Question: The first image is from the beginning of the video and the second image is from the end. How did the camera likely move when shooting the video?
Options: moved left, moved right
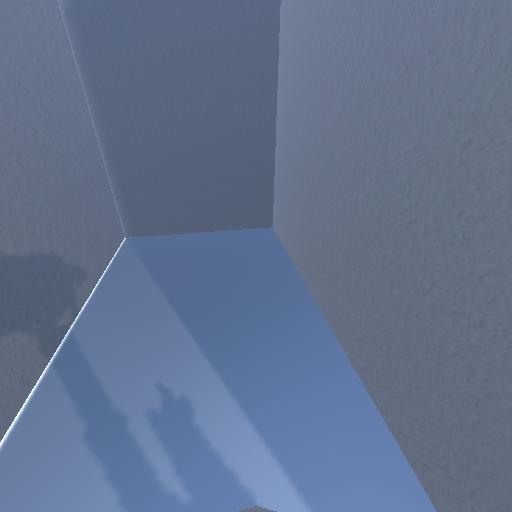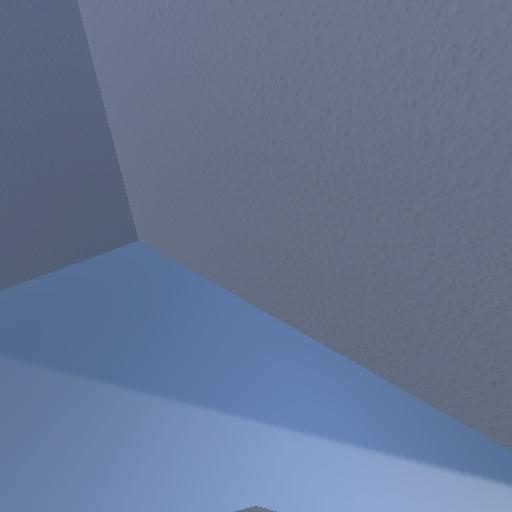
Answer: moved left